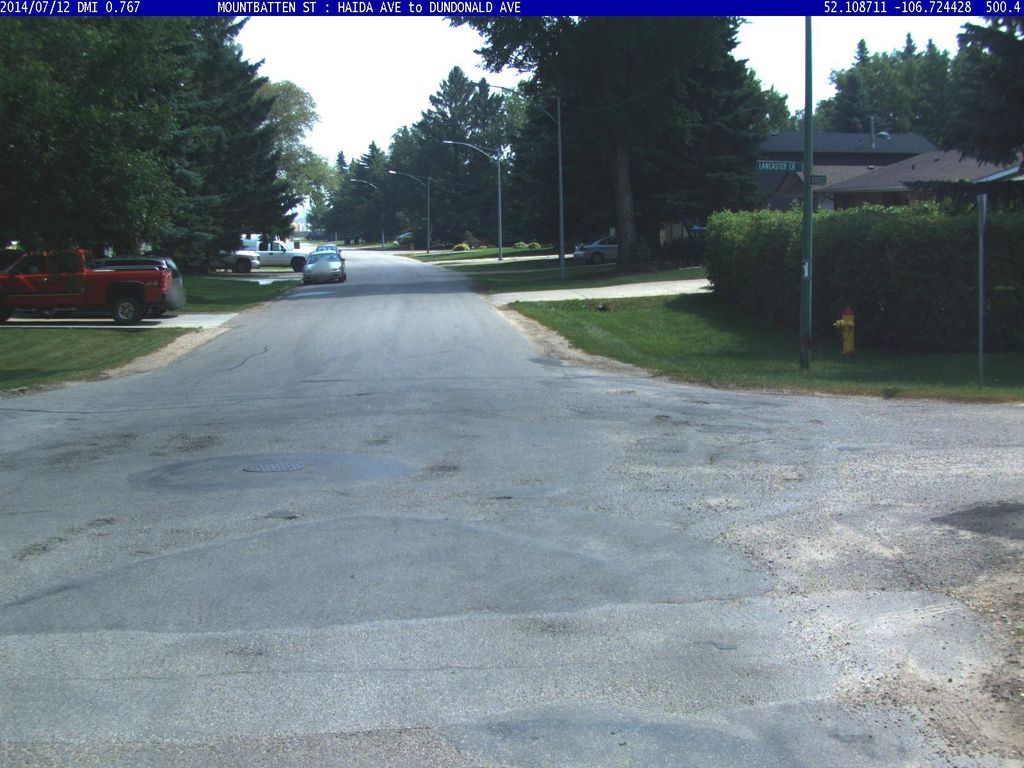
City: saskatoon